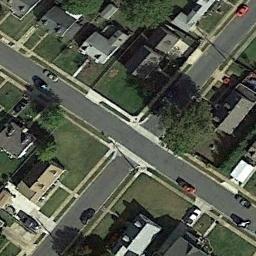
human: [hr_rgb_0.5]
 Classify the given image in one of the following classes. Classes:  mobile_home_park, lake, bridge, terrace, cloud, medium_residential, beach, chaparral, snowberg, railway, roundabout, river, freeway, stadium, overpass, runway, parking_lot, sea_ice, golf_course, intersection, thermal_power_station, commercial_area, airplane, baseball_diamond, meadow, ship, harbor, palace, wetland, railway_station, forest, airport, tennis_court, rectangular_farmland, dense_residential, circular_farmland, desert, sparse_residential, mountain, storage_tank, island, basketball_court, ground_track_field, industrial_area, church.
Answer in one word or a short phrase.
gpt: intersection